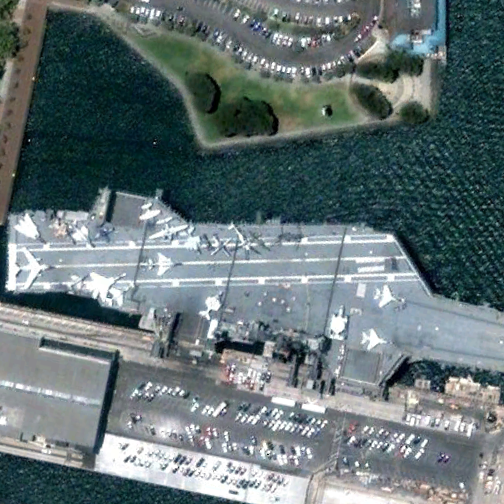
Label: aircraft_carrier